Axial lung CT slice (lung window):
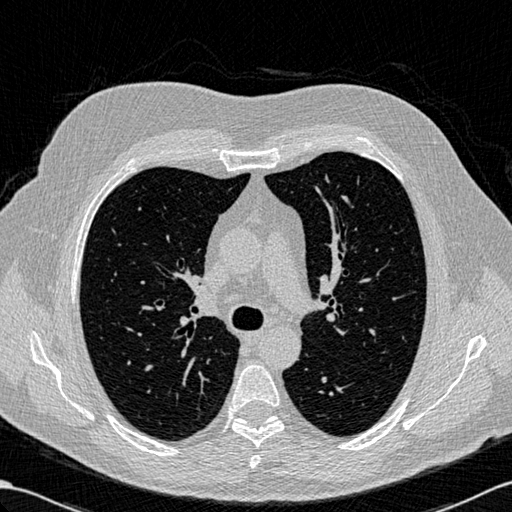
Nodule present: no